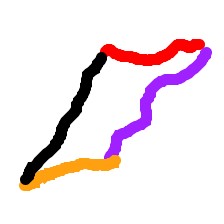
Shape: parallelogram